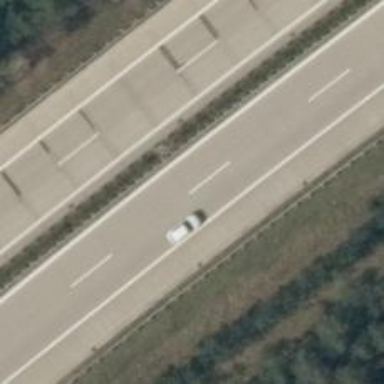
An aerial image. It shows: Motorway with concrete surface.